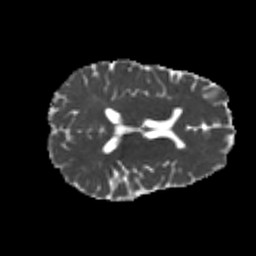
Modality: MD
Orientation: axial
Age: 22
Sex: female
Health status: healthy
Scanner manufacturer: philips
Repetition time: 7.388 s
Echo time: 0.08599 s